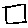
Label: square